Aerial crown-view tile of a tropical tree (Barro Colorado Island, Panama), acquired 20250715:
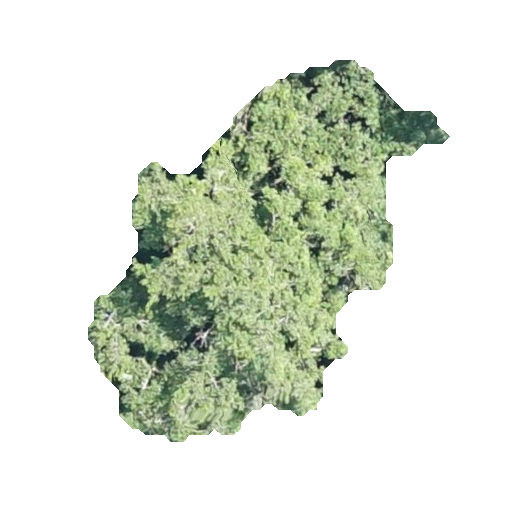
Species: Brosimum alicastrum
GBIF accepted scientific name: Brosimum alicastrum
Crown area: 115.452 m²